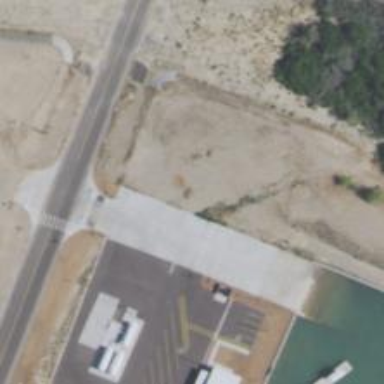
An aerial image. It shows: Slipway on service road for leisure land activities.